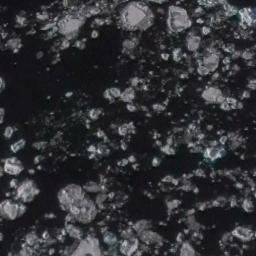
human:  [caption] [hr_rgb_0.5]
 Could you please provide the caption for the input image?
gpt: There are sea ice of different sizes .

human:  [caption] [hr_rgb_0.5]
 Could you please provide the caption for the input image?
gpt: There are many ice on the black sea .

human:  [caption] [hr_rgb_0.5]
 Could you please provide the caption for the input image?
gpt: A lot of small pieces of sea ice float in the deep blue sea .

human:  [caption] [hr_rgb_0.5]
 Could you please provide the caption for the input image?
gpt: Countless ice cubes of various sizes are connected into a loose, Large piece floating on the blue sea .

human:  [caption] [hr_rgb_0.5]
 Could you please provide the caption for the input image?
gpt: There are many pieces of sea ice .